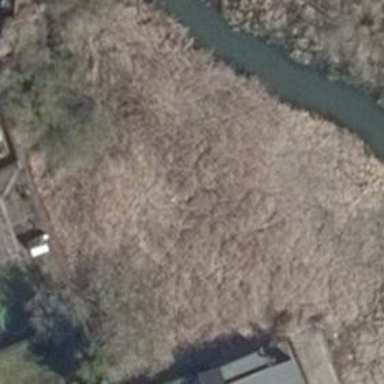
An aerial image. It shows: Reedbed wetland area.